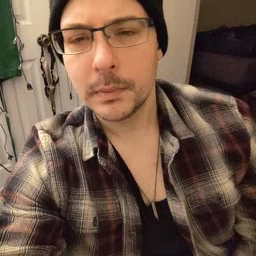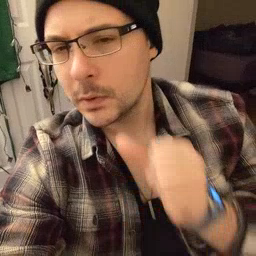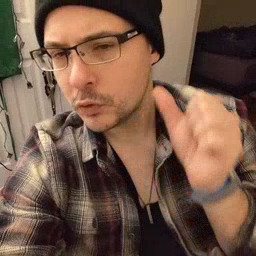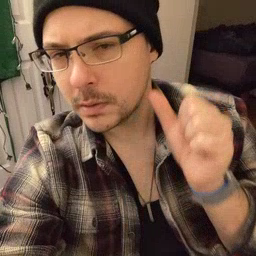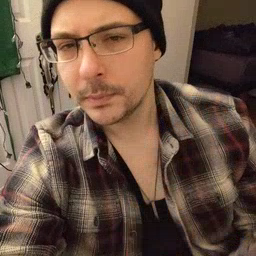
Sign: yesterday